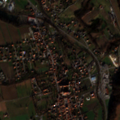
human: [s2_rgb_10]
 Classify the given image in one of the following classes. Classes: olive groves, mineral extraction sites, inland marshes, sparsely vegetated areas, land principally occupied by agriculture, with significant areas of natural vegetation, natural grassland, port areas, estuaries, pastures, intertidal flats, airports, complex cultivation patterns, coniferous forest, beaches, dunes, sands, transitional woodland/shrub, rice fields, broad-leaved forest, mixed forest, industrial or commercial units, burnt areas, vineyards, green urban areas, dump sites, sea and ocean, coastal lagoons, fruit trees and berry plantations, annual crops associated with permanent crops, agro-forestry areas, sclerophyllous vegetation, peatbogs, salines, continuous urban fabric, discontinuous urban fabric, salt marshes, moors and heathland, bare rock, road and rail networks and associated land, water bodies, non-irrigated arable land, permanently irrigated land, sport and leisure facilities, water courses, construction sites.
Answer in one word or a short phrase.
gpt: discontinuous urban fabric, non-irrigated arable land, pastures, complex cultivation patterns, land principally occupied by agriculture, with significant areas of natural vegetation